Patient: sex M, age 35
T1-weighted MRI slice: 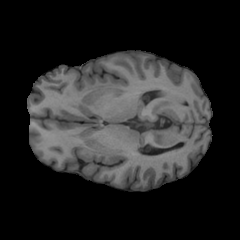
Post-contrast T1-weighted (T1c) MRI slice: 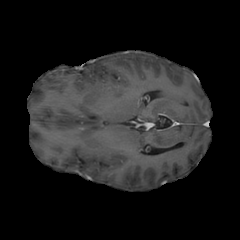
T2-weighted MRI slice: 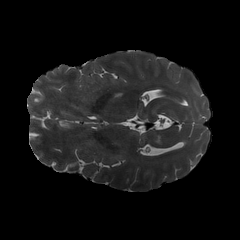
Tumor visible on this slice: yes
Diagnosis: Glioblastoma, IDH-wildtype
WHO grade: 4